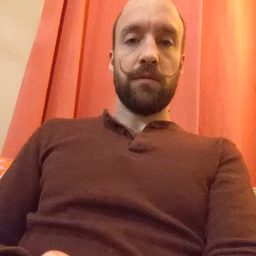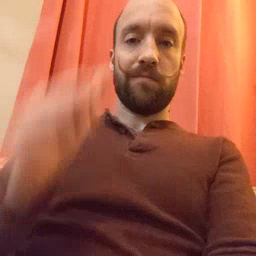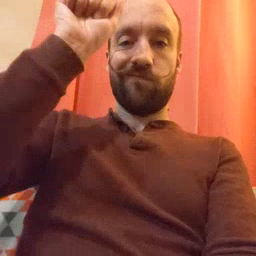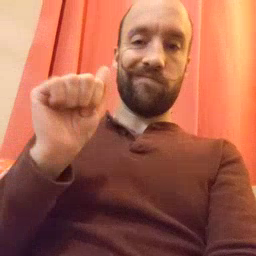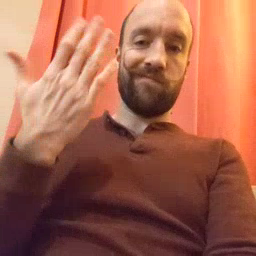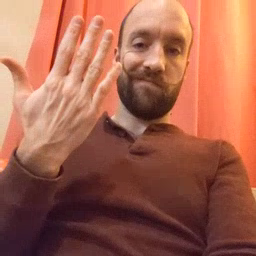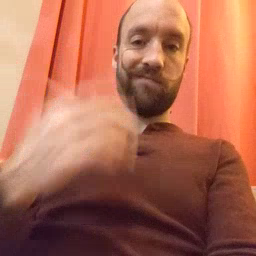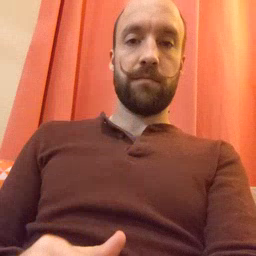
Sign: mitten